Question:
So guys, is it possible to switch to another tab by ONLY using NEXT button?
This is mean that you CAN'T switch to another tab page by clicking that other tab.
The code that I usually use on the NEXT button are something like this :
'''
tabControl1.SelectedTab = tabPage2;
'''
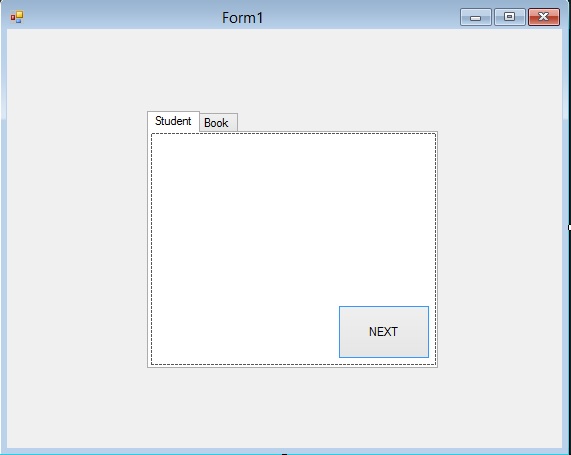
Answer: You can set 'ControlStyles.UserMouse' to true. This way you can simply disable mouse on tab headers.
By the way, just disabling click on headers is not enough and you need to disable keys which let the user to switch to between tabs, like +, ++, , , and .
'''
using System.Linq;
using System.Windows.Forms;
using System.ComponentModel;
public class MyTabControl : TabControl
{
public MyTabControl()
{
if (LicenseManager.UsageMode != LicenseUsageMode.Designtime)
SetStyle(ControlStyles.UserMouse, true);
}
protected override bool ProcessCmdKey(ref Message msg, Keys keyData)
{
var filteredKeys = new Keys[]{(Keys.Control | Keys.Tab),
(Keys.Control | Keys.Shift | Keys.Tab),
Keys.Left, Keys.Right, Keys.Home, Keys.End};
if (filteredKeys.Contains(keyData))
return true;
return base.ProcessCmdKey(ref msg, keyData);
}
}
'''
If you like to have a wizard-like control (tab control without header), you can handle 'TCM_ADJUSTRECT' like <URL>. You should disable those keys also in that solution too. Here is a changed version:
'''
using System.Linq;
using System.Windows.Forms;
using System.ComponentModel;
public class WizardControl: TabControl
{
protected override bool ProcessCmdKey(ref Message msg, Keys keyData)
{
var filteredKeys = new Keys[]{(Keys.Control | Keys.Tab),
(Keys.Control | Keys.Shift | Keys.Tab),
Keys.Left, Keys.Right, Keys.Home, Keys.End};
if (filteredKeys.Contains(keyData))
return true;
return base.ProcessCmdKey(ref msg, keyData);
}
public const int TCM_FIRST = 0x1300;
public const int TCM_ADJUSTRECT = (TCM_FIRST + 40);
protected override void WndProc(ref Message m)
{
if (m.Msg == TCM_ADJUSTRECT && !DesignMode)
m.Result = (IntPtr)1;
else
base.WndProc(ref m);
}
}
'''